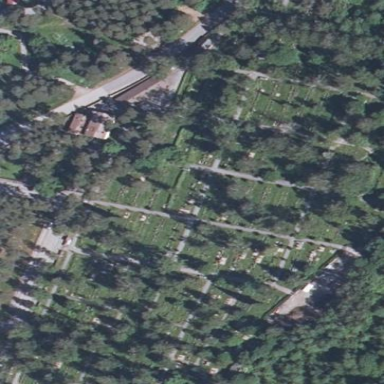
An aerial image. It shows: Cemetery.